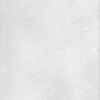
Label: dusty